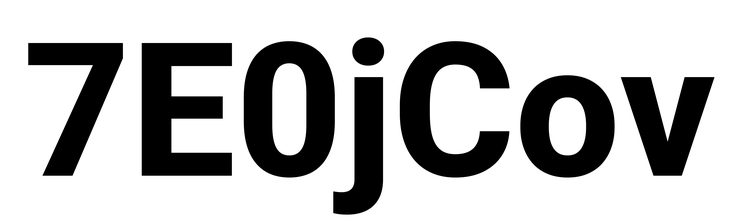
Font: Roboto_ExtraBold